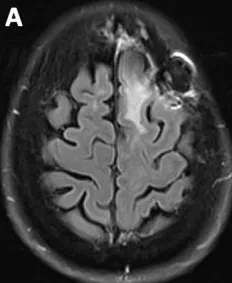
Complete resolution of findings one month later on axial FLAIR.
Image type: radiology (mri)